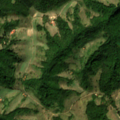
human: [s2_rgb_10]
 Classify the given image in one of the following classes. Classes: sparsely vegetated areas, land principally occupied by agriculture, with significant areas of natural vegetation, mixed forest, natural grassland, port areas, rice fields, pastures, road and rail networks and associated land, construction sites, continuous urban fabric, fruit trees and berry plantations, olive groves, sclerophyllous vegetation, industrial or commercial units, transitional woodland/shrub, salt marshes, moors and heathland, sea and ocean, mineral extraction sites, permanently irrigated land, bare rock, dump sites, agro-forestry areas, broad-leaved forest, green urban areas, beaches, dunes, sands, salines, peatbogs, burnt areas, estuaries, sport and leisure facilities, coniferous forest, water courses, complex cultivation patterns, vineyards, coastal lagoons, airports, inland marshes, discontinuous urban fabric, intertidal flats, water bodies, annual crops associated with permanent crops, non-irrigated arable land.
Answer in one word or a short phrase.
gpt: land principally occupied by agriculture, with significant areas of natural vegetation, broad-leaved forest